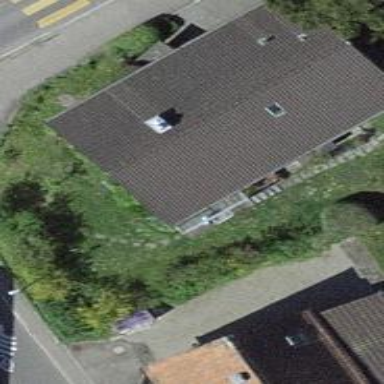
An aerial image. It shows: Gabled roof on residential building.